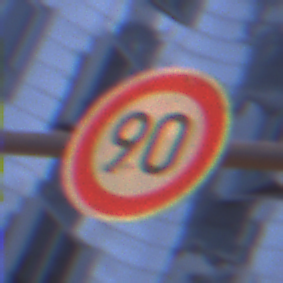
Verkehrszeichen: Geschwindigkeit90
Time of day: Night
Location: Outdoor (Urban)
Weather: PartlyCloudy
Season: NotSpecified
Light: Artificial